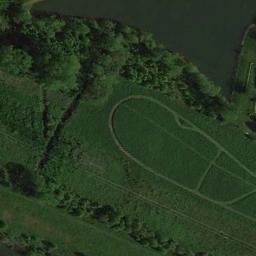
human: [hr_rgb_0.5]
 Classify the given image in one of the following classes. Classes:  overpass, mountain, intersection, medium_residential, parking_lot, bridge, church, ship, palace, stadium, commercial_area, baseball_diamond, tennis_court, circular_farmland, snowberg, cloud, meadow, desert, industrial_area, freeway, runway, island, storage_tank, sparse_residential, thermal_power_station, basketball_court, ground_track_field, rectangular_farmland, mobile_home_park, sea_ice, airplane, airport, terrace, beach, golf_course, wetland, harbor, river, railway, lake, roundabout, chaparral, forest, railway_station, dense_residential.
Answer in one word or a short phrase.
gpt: meadow